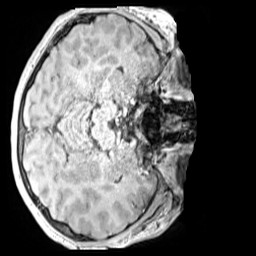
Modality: MP2RAGE
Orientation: axial
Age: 13
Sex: male
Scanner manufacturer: siemens
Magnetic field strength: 3 T
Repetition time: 4 s
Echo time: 0.00299 s